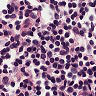
Metastatic tissue present: no